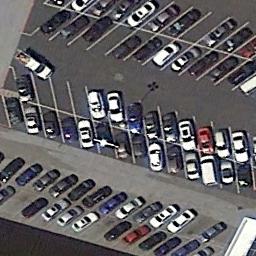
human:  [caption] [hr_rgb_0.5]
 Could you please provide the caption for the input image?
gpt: There are many yellow signs in the parking lot .

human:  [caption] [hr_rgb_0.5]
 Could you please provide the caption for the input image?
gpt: There are many different colored cars in the parking lot .

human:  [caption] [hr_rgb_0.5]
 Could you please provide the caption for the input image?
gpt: The parking lot is full of cars .

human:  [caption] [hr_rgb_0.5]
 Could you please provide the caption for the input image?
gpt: The parking lot has some cars arranged neatly in lines .

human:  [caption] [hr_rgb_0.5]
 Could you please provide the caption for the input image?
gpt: There are many cars on the parking lot .